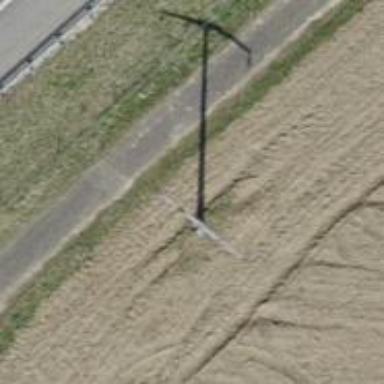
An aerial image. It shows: Concrete power pole.